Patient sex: F
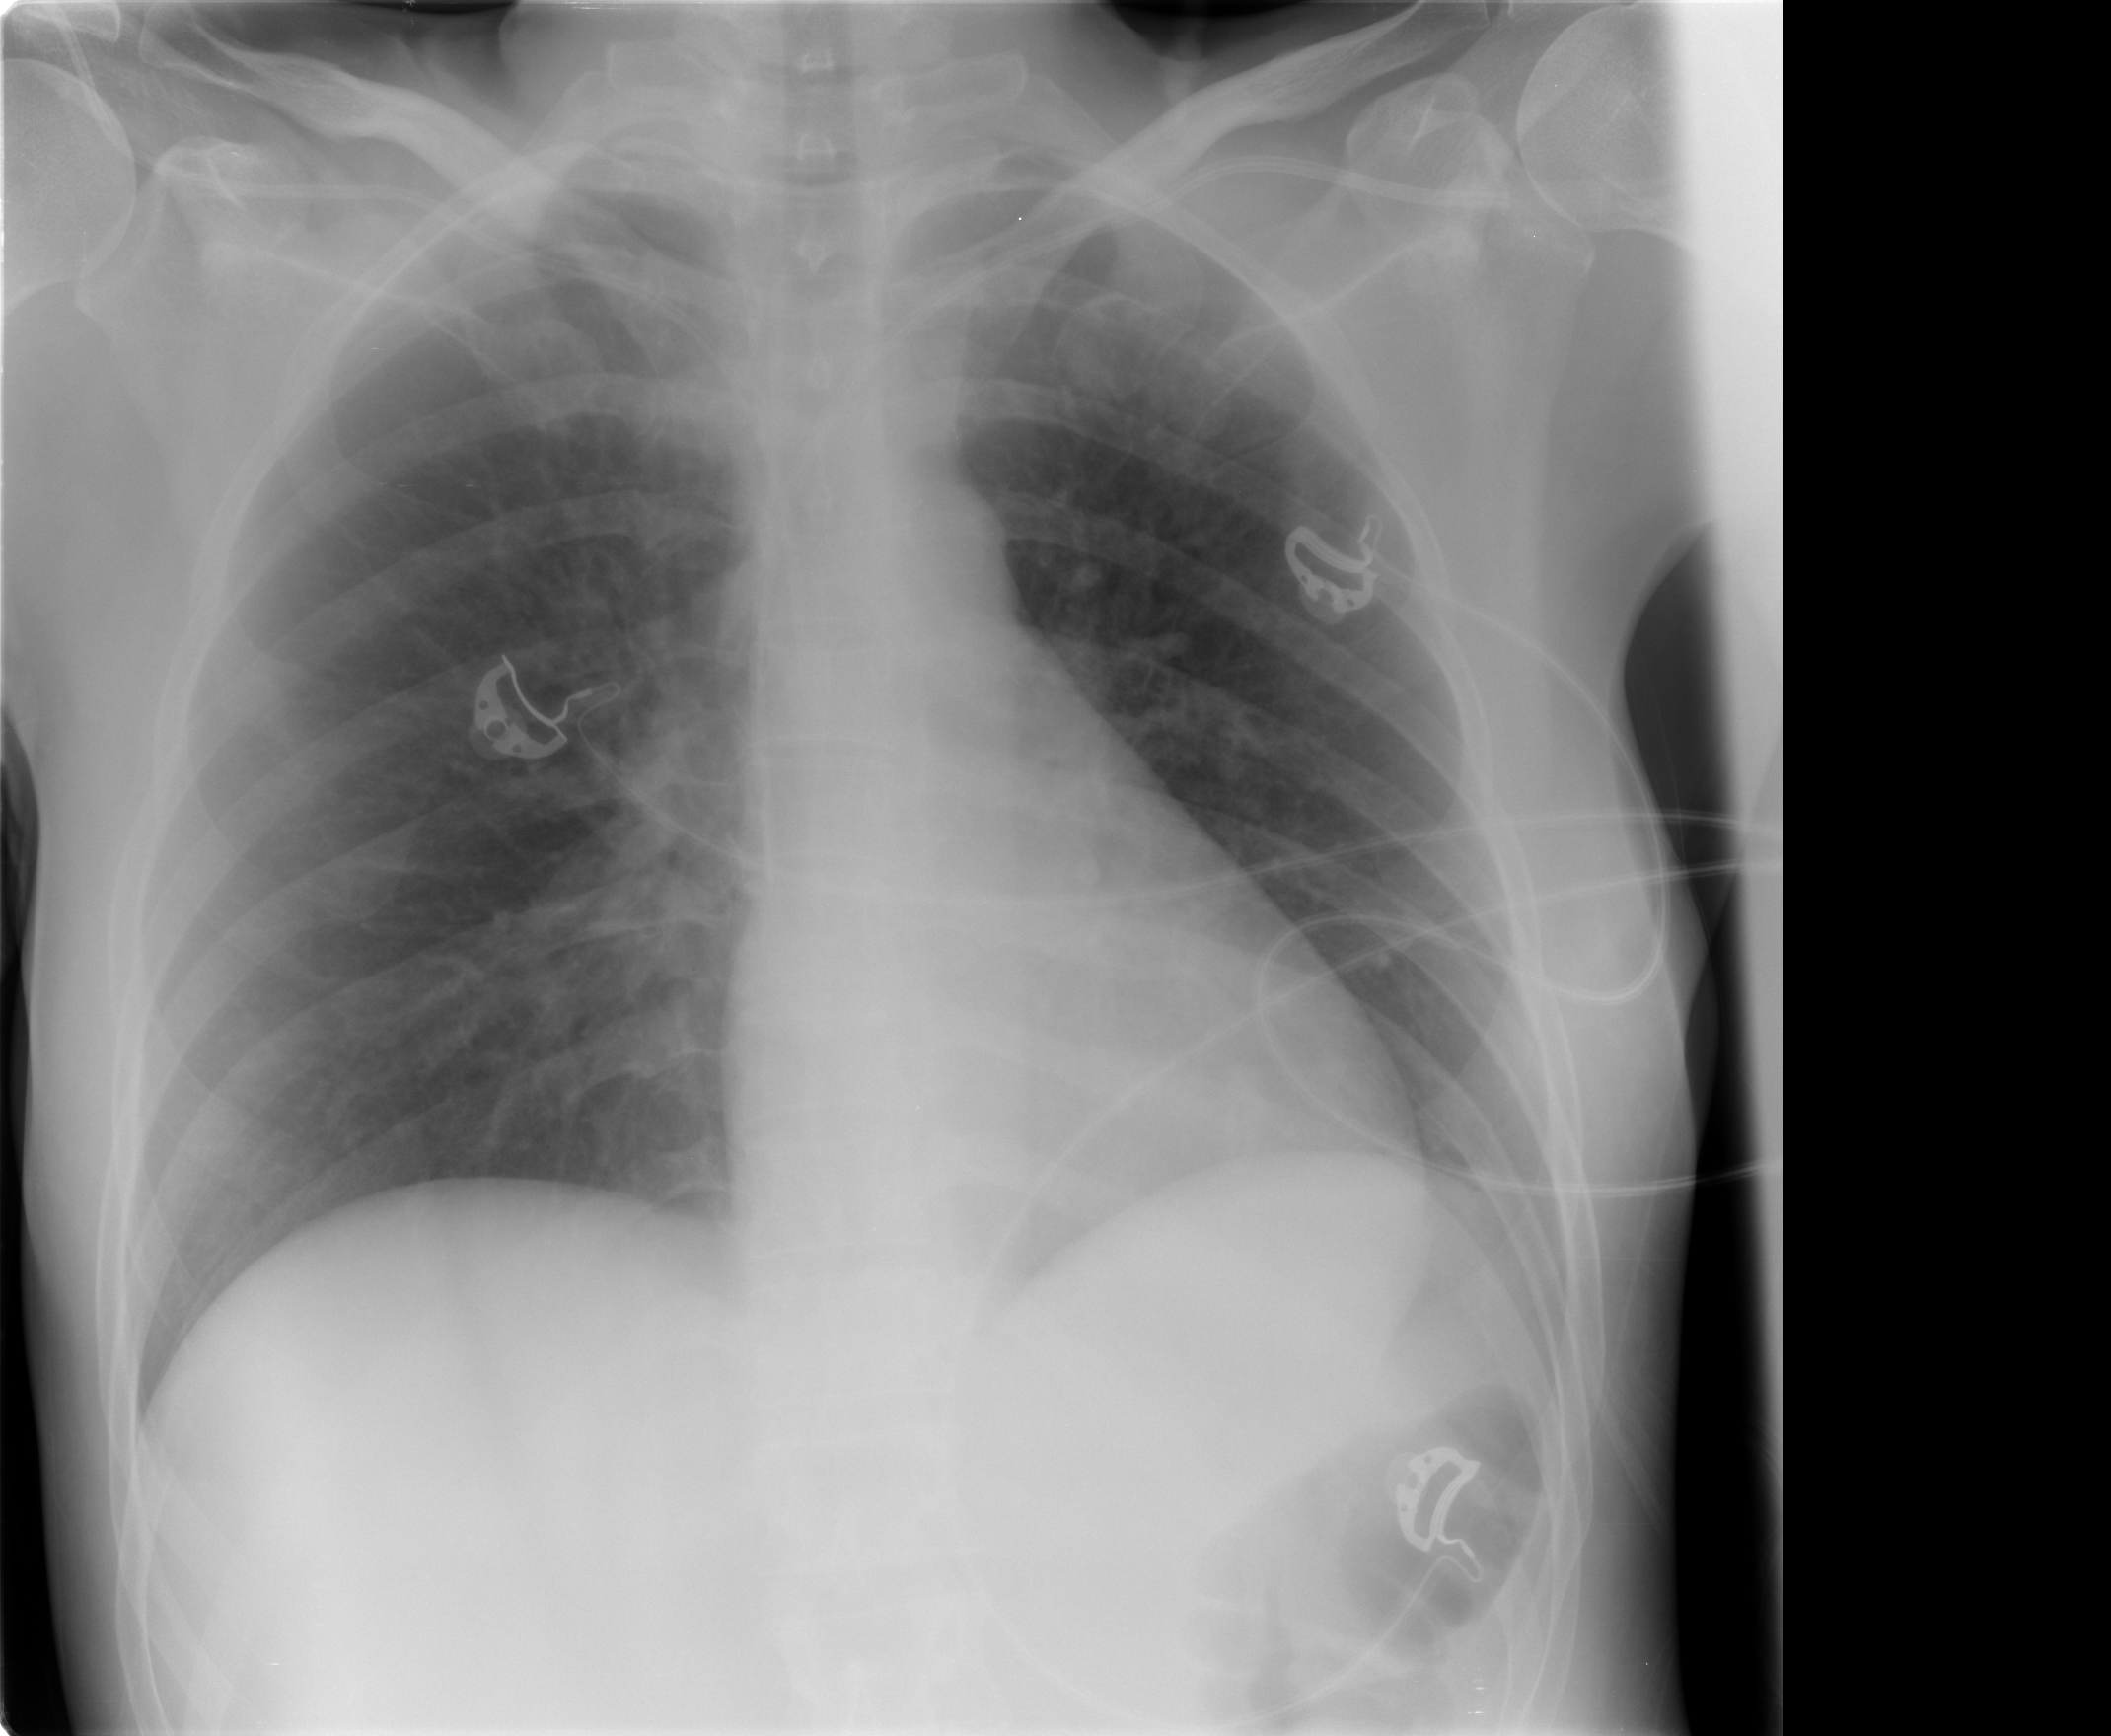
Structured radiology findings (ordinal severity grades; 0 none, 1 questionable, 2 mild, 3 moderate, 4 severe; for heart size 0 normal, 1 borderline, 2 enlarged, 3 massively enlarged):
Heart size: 0
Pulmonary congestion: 1
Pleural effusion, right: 0
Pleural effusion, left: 0
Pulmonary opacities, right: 0
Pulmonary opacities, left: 0
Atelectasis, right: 2
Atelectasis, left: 0